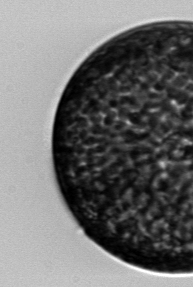
Label: Coscinodiscus